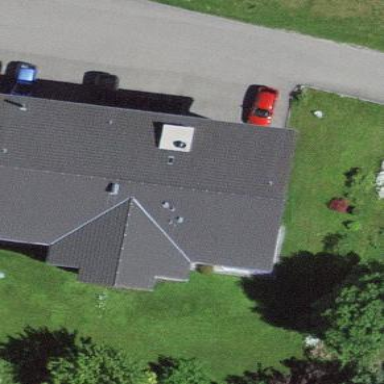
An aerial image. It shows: Residential building.